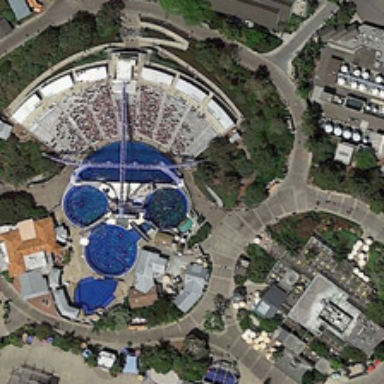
Many green trees and several buildings are in a resort .